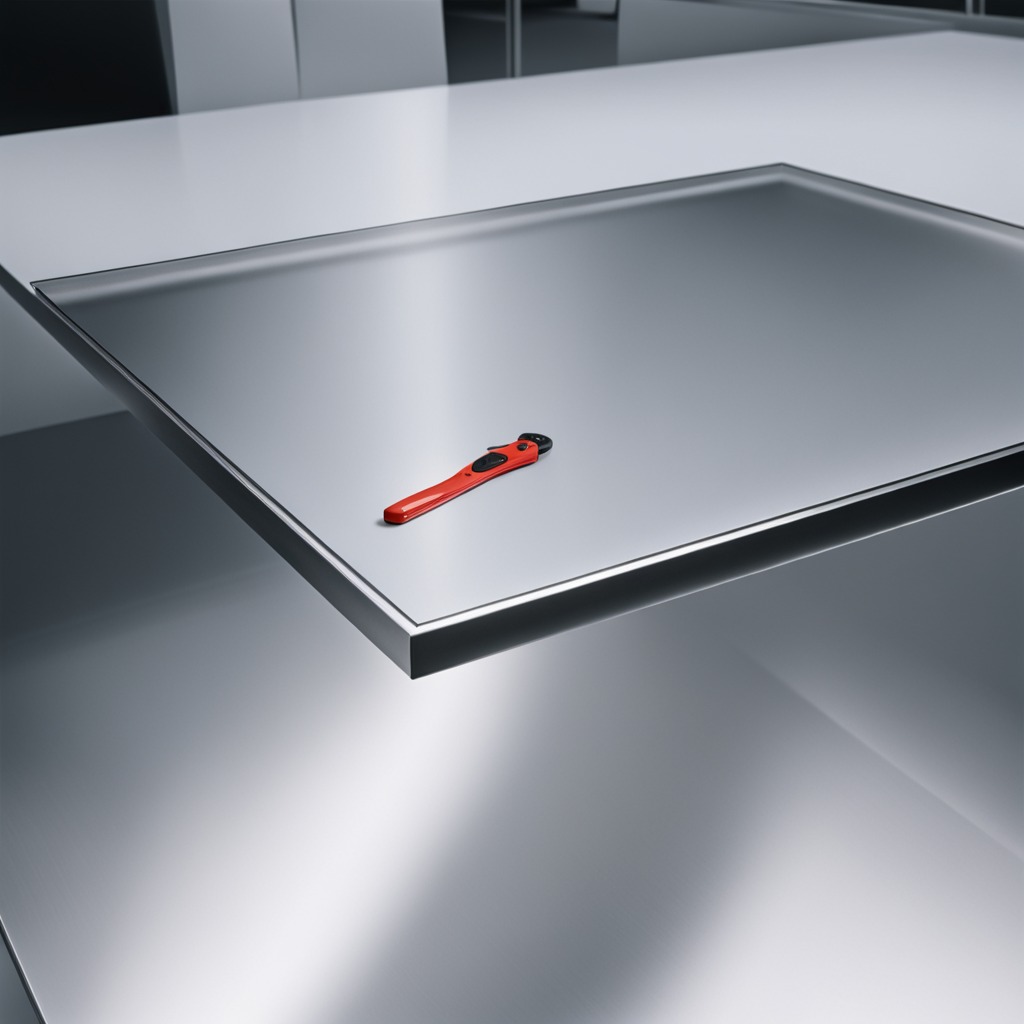
A utility knife is lying on the stainless steel table.